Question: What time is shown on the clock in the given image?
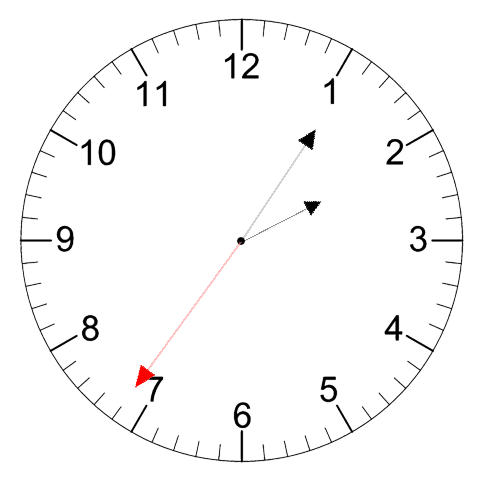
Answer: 02:05:36